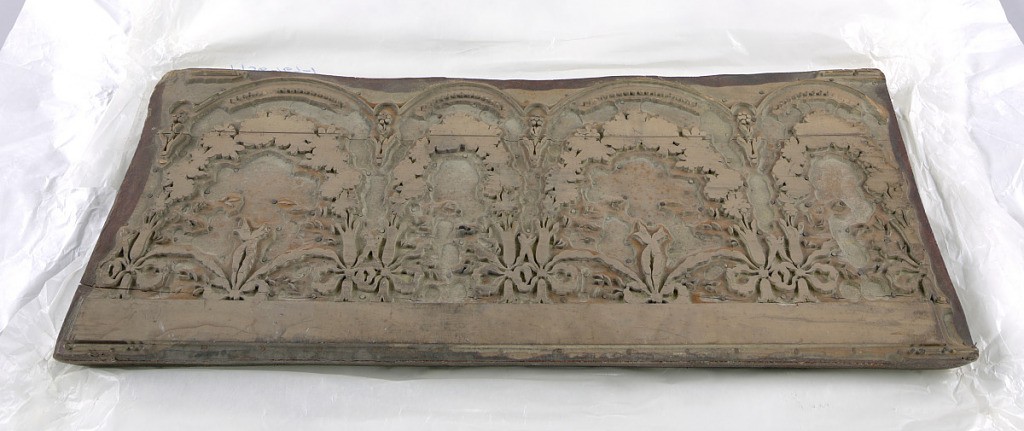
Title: Wood block
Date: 1860–70
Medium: Wood and brass
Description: Rectangular block of five layers of laminated wood, of which the upper one is carved. Straight top, two large and two small scallops at bottom, fitted with summarily indicated swags and bows. First block of a set of three (1956-164-2 and -3).